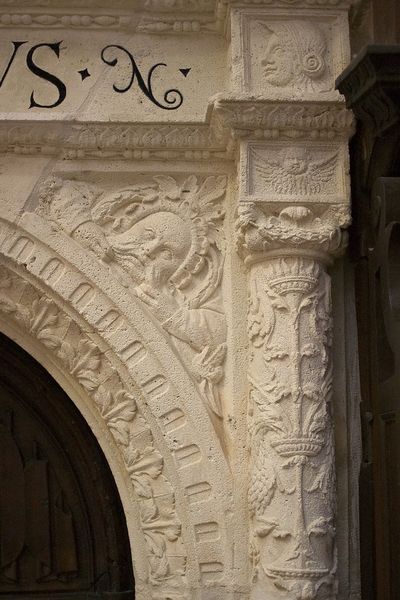
Titel: Kathedrale von Burgos
Künstler: Juan de Colonia
Standort: Burgos (EU - E); Burgos, Kathedrale (EU - E)
Schlagwörter: blätter, flügel, haut, kämpfer, vogel, marmor, mund, schmuck, säule, tür, gesicht, stein, engel, bogen, pilaster, verzierung, torbogen, pfau, verziert, portal, fratze, halbsäule, akhantus